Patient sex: M
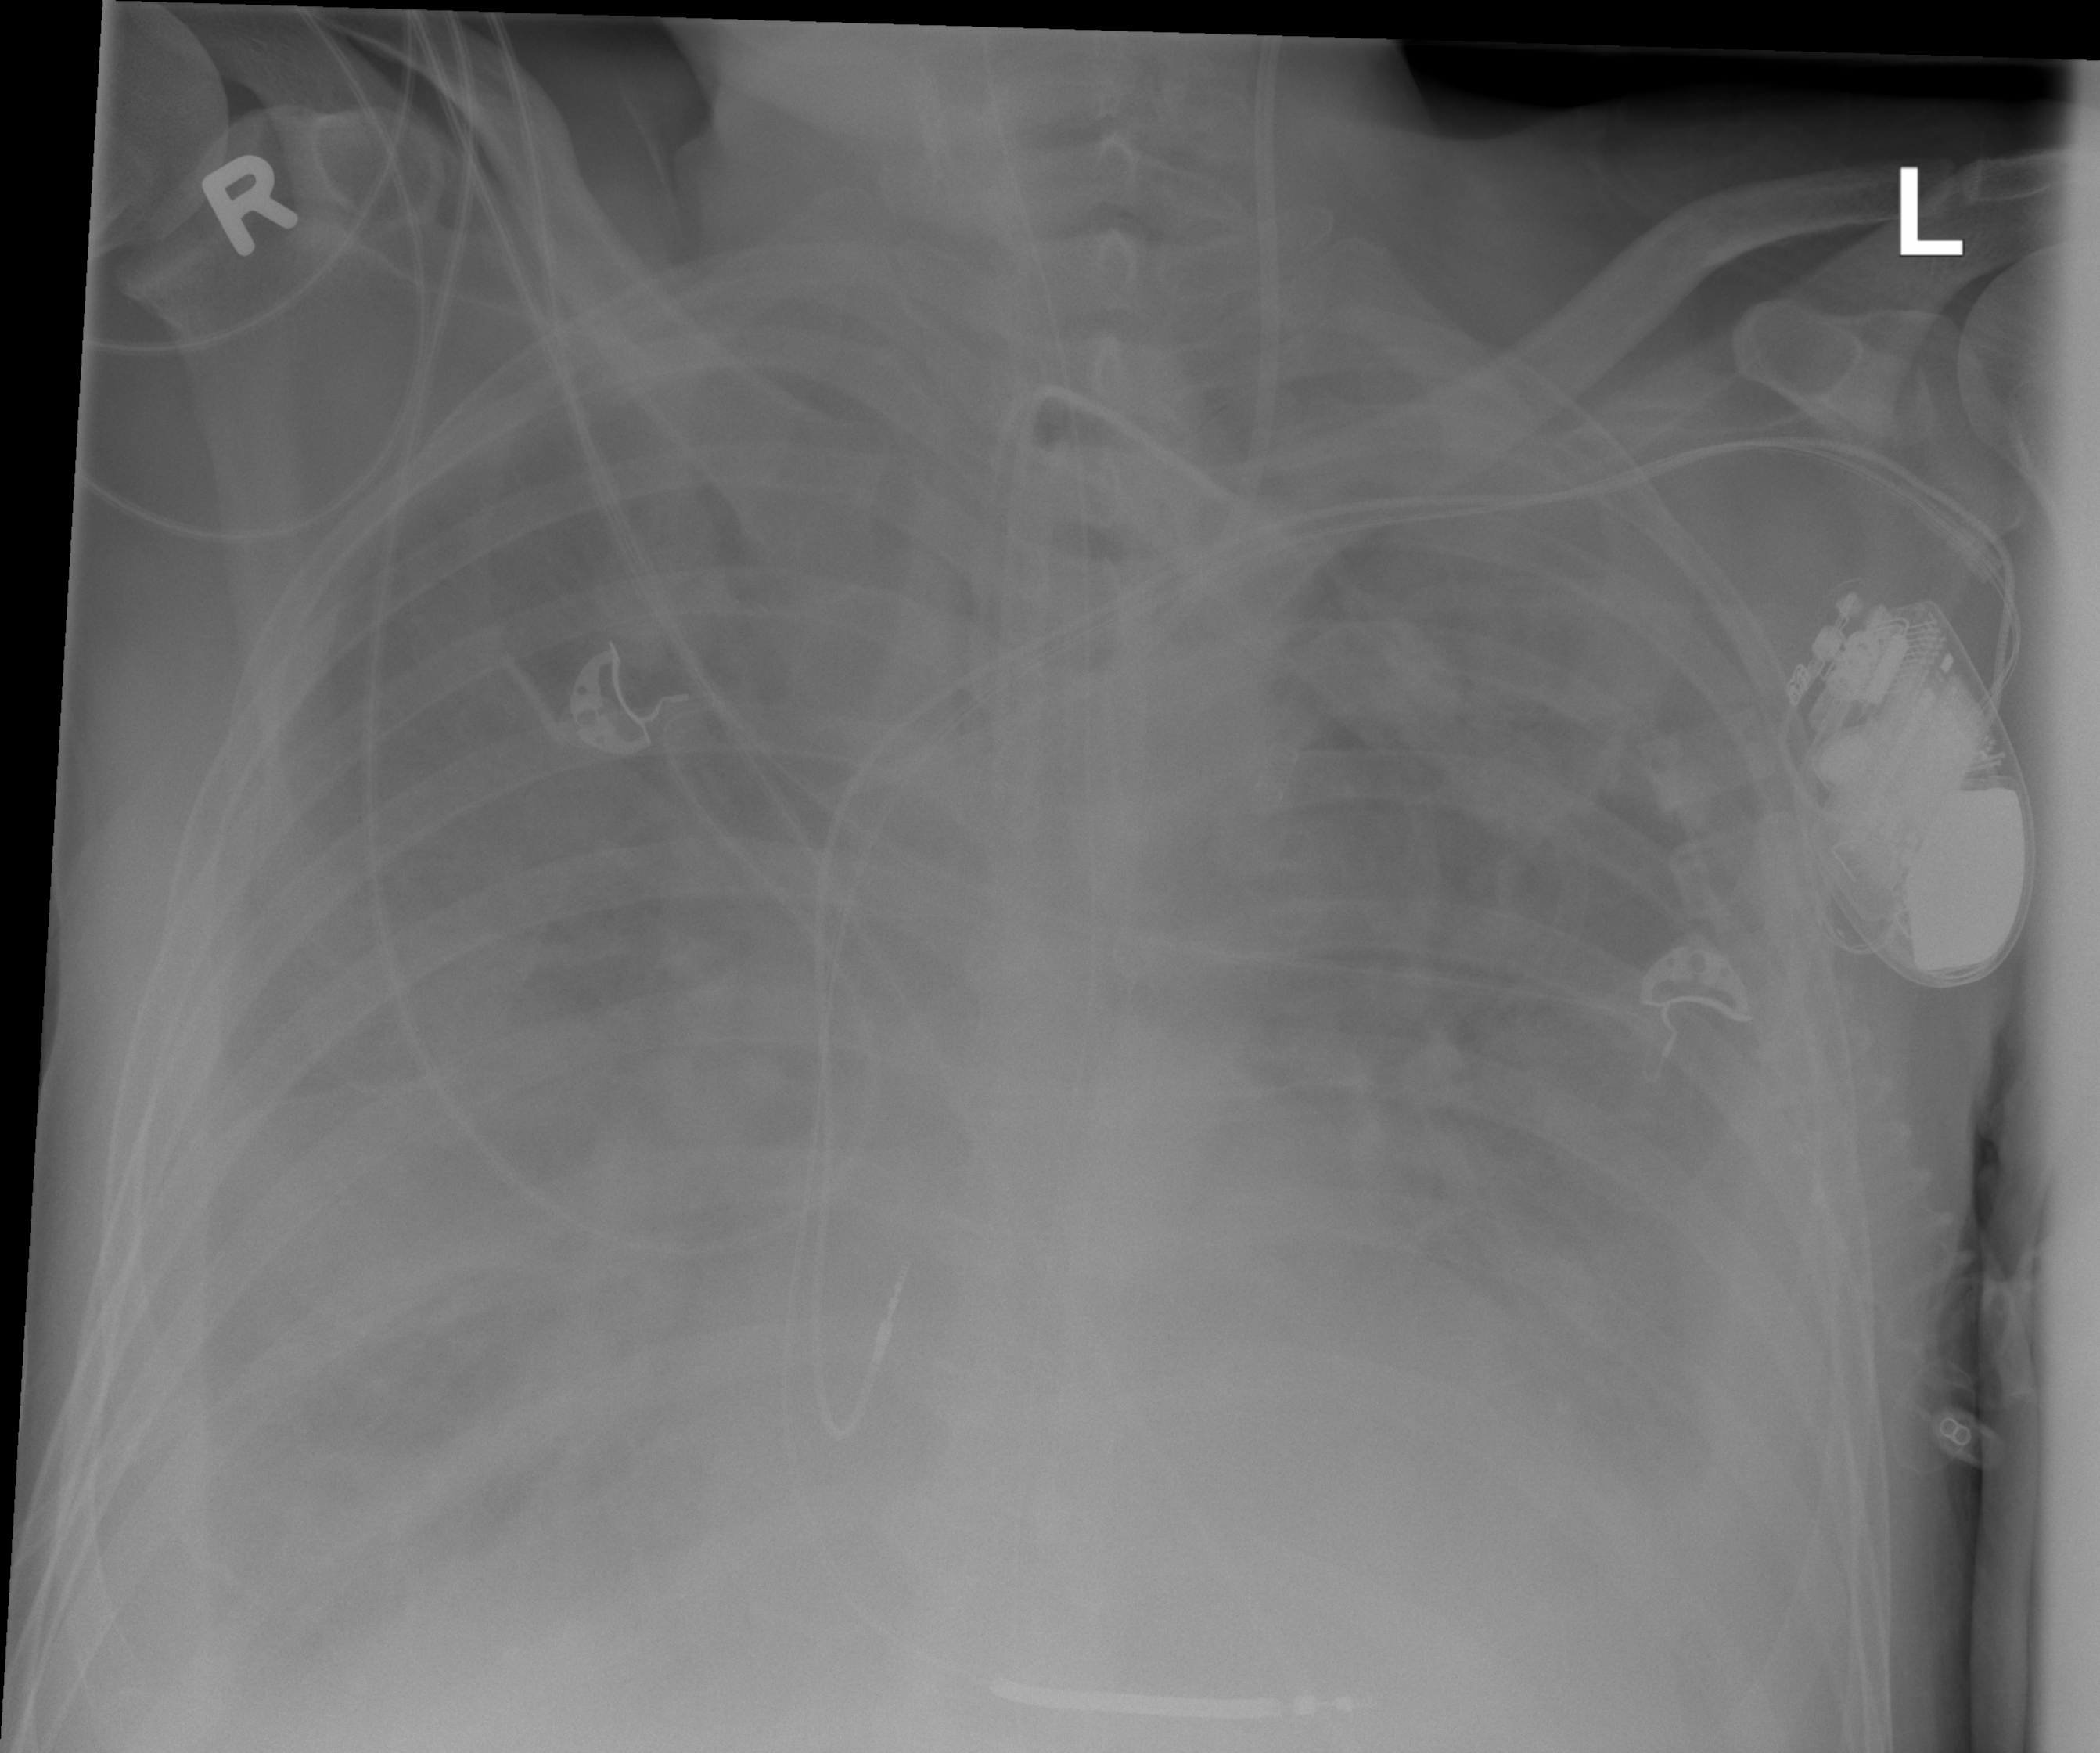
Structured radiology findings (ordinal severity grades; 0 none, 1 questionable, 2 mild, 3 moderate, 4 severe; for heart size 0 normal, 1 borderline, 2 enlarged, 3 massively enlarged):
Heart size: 2
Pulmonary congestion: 3
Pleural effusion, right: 4
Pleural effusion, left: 4
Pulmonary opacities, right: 3
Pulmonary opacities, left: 3
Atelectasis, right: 3
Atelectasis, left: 3